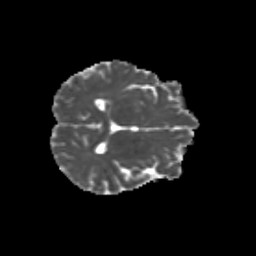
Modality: MD
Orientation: axial
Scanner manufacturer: siemens
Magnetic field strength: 3 T
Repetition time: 9.2 s
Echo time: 0.084 s